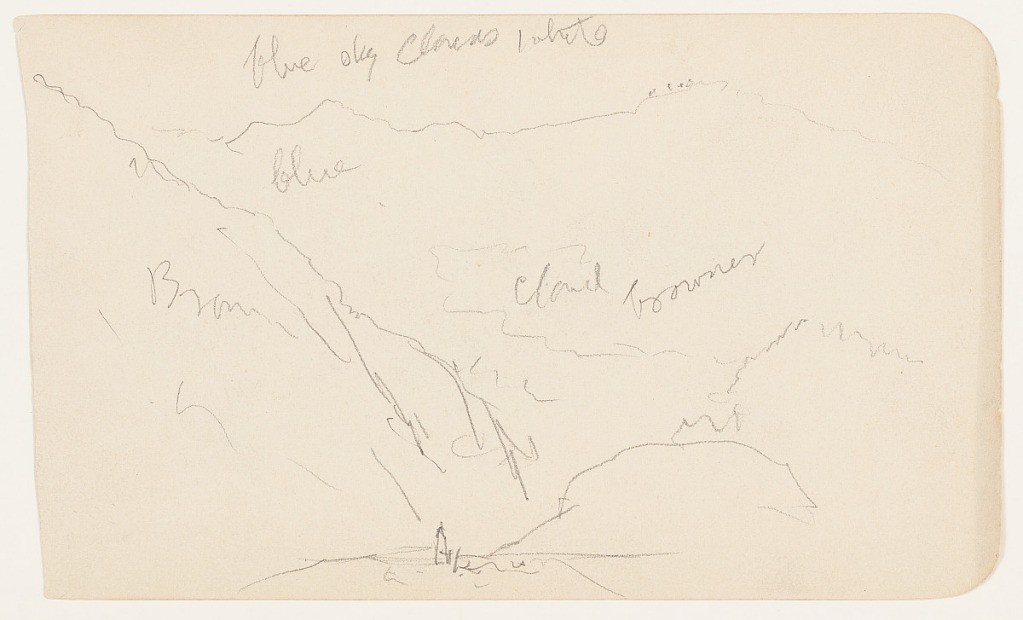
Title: Mountains, Mexico
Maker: Frederic Edwin Church, American, 1826–1900
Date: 1890–93
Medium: Graphite on off-white wove paper; verso: graphite
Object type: Drawing
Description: Landscape sketch showing a loosely rendered view of rugged mountains in Mexico. A building may be sketched in the foreground at lower center, while a wooded prominence is visible in the lower right corner. At left, a steep and furrowed mountainside is visible, with the outline of a sharp ridge a creating a high horizon in the background. A cloud is shown at center.

Verso: Landscape sketch showing a view in Mexico of a steep mountainside descending to flat terrain. At center, the overlapping and furrowed slopes of a mountain descend to the right, where relatively flat terrain stretches across the middle distance.